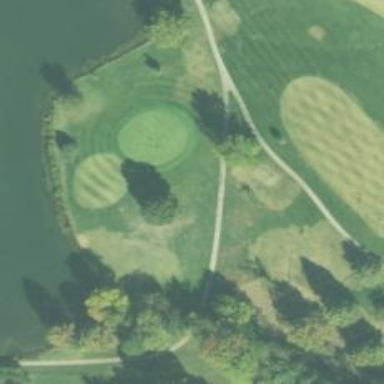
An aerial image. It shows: Golf hole.